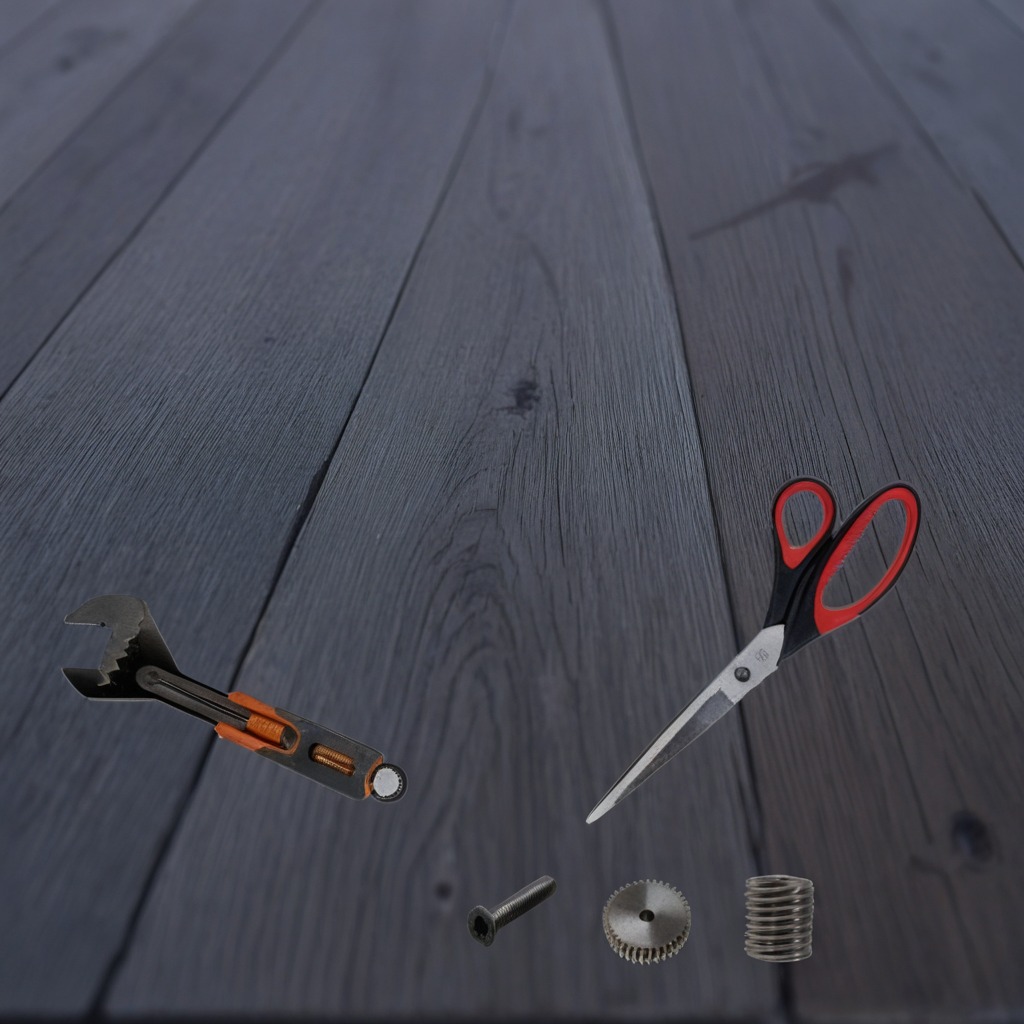
A steel gear with teeth, a metal machine screw, a coiled metal spring, a pair of scissors, and a wrench are lying on the table.